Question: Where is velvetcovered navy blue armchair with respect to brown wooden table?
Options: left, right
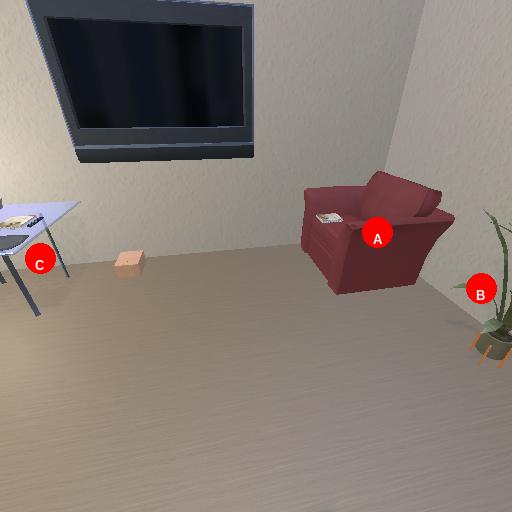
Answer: left